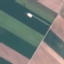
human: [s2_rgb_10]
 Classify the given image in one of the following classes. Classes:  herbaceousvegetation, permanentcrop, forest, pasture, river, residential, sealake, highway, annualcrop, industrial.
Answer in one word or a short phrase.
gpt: AnnualCrop